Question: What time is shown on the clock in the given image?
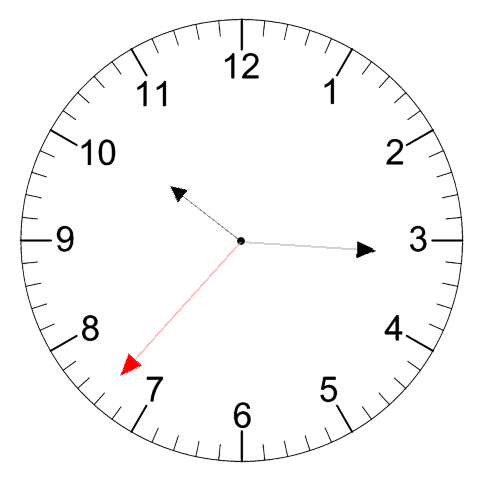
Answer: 10:15:37